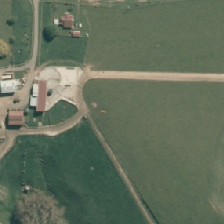
Land cover: urban_build_up